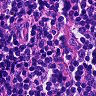
Metastatic tissue present: no